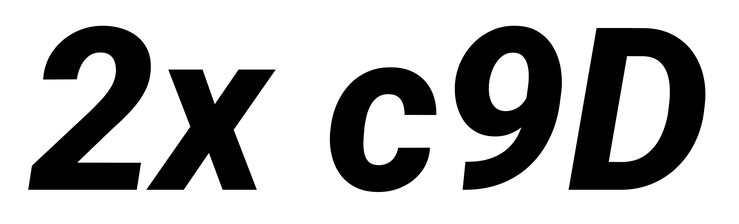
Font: Roboto-Italic_ExtraBold_Italic